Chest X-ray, PA view. Patient: 44 years old, sex M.
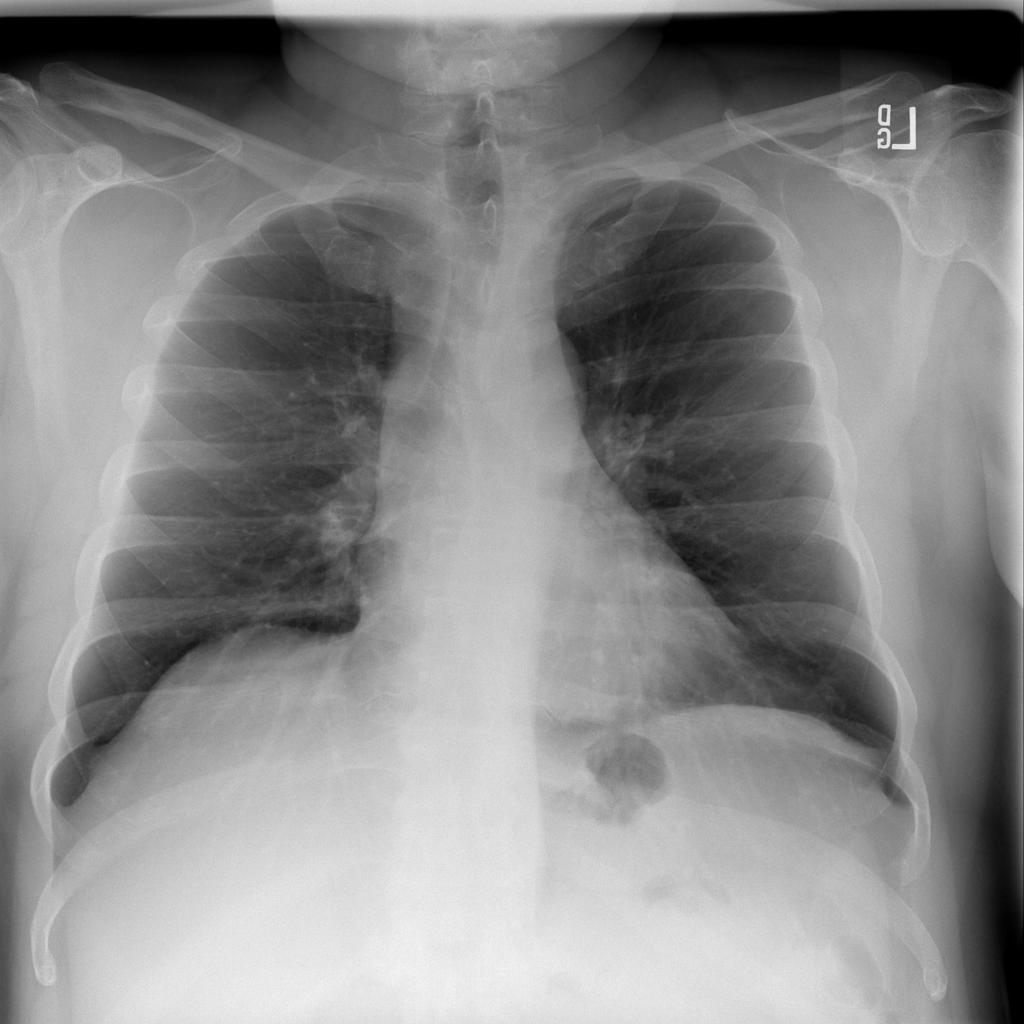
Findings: No Finding